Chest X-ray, AP view. Patient: 43 years old, sex M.
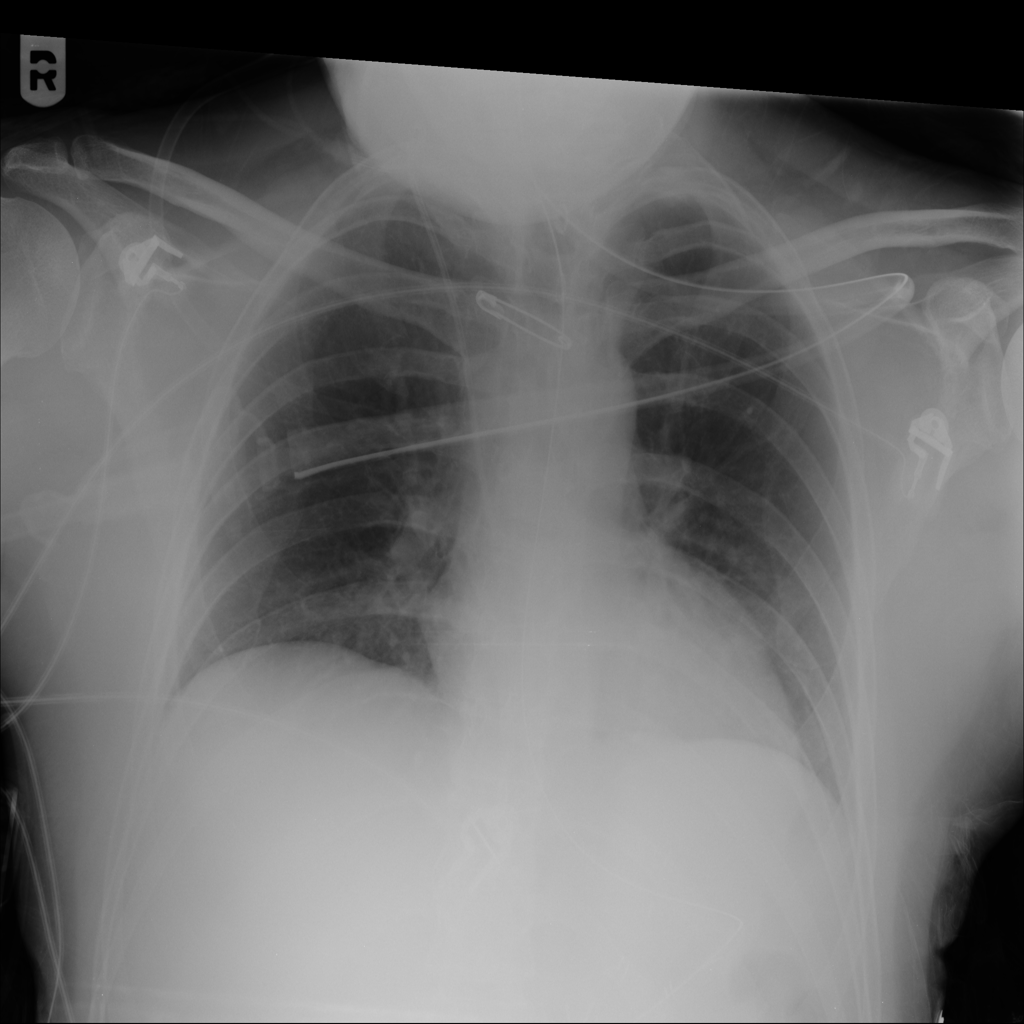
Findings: No Finding